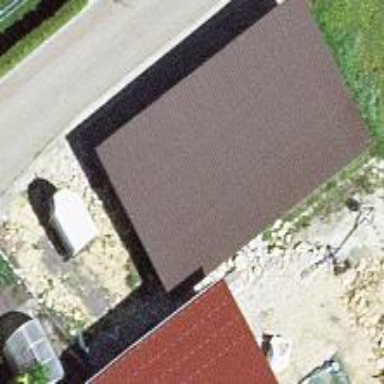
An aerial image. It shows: Garage building.